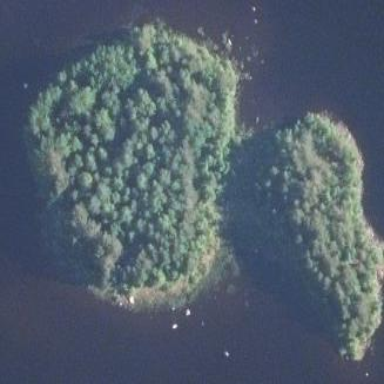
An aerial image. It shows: Islet.